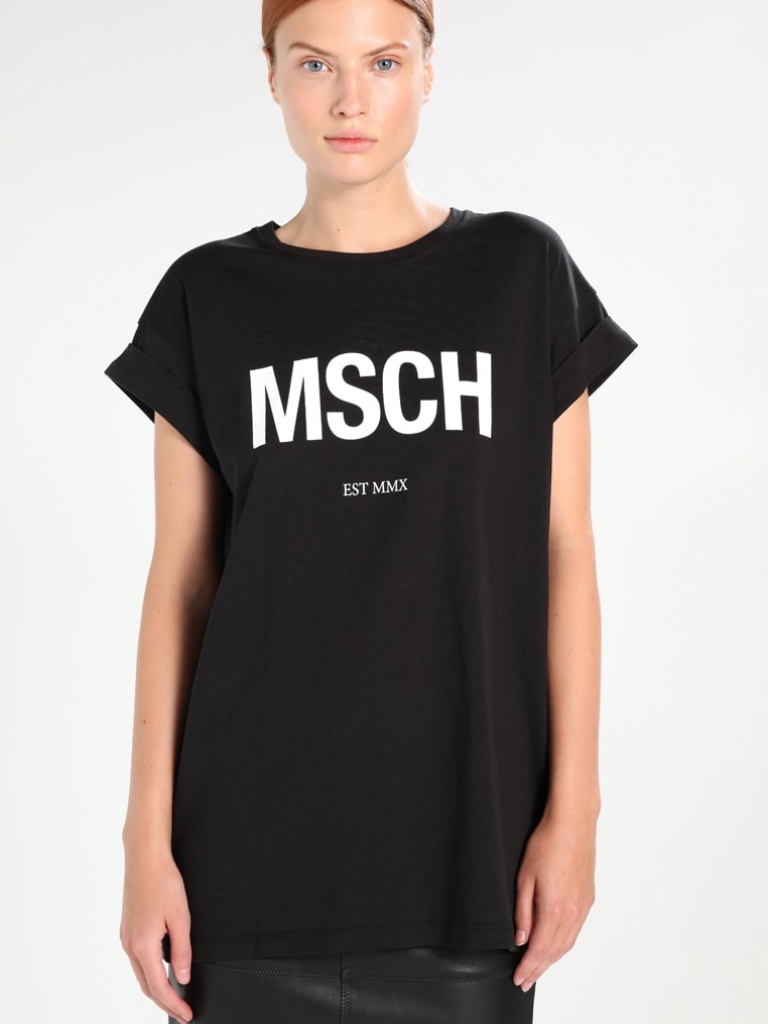
cotton relaxed short sleeve hip length Untucked crew t-shirt